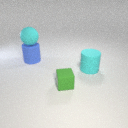
large blue rubber cylinder below large cyan rubber sphere